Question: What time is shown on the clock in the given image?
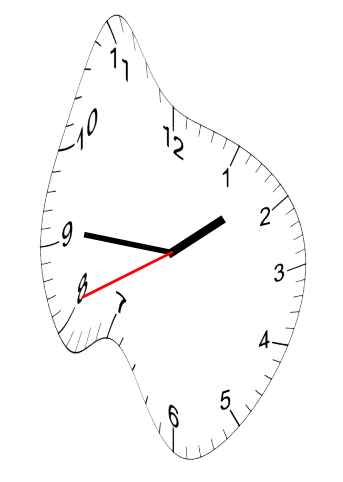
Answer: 01:45:41